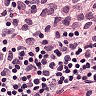
Metastatic tissue present: no